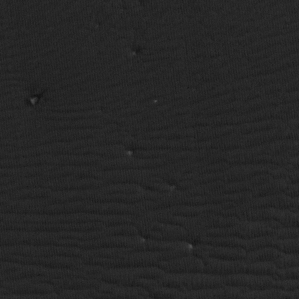
Label: non_frost